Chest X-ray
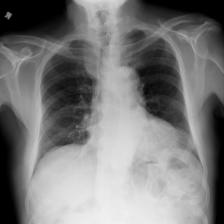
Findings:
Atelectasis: negative
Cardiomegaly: positive
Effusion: negative
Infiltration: negative
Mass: negative
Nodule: negative
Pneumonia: negative
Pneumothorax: negative
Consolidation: negative
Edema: negative
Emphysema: negative
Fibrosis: negative
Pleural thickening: negative
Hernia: negative